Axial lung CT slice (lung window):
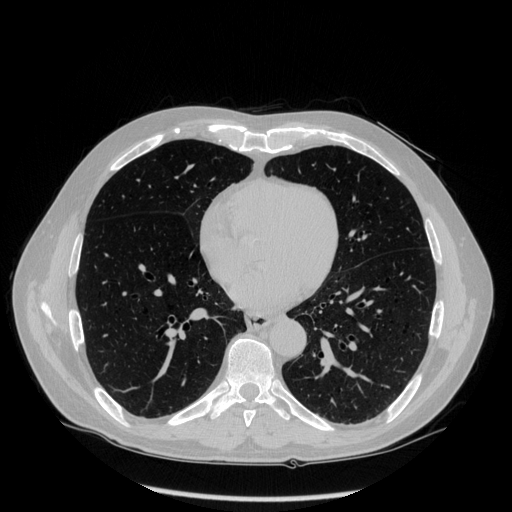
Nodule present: no